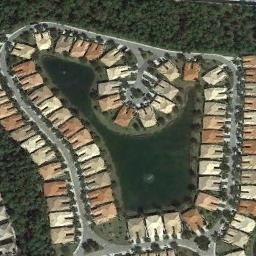
Label: residential